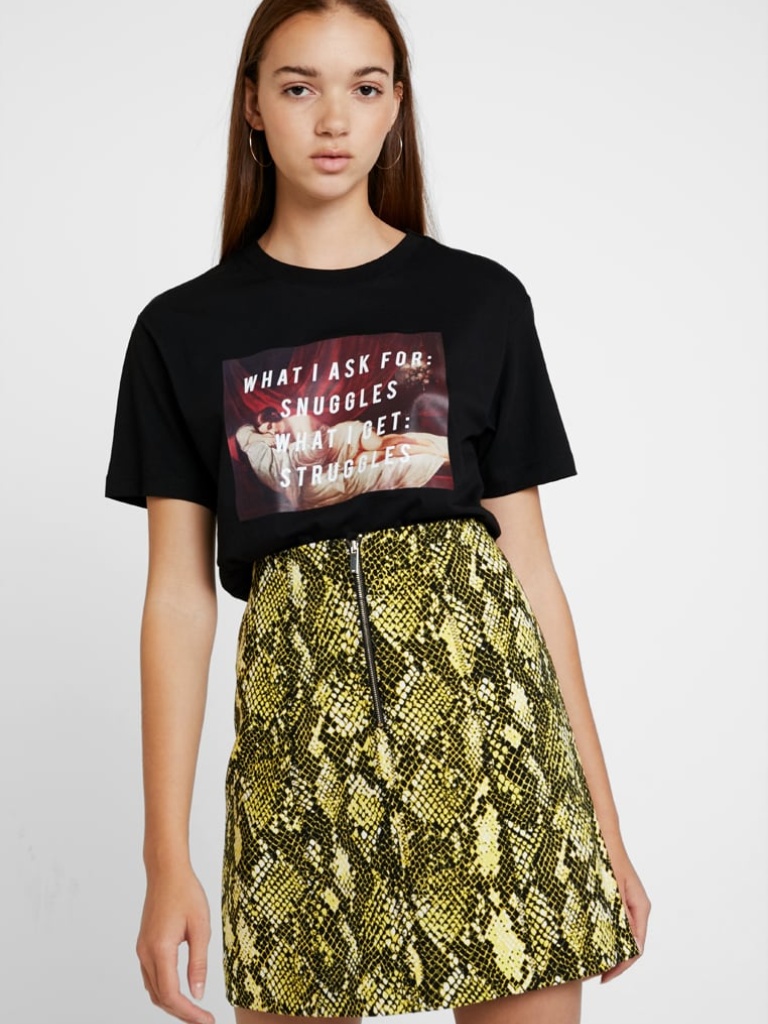
cotton relaxed short sleeve hip length Fully Tucked in crew t-shirt